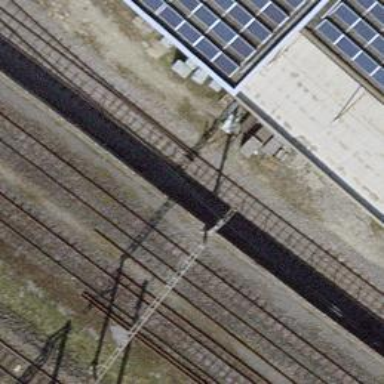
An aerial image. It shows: Railway switch.